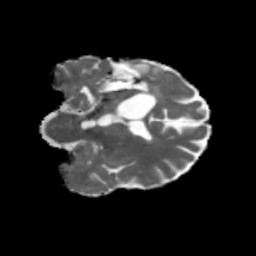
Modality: MD
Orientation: coronal
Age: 42
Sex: male
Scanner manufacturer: siemens
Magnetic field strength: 3 T
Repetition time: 5.47 s
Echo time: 0.0854 s